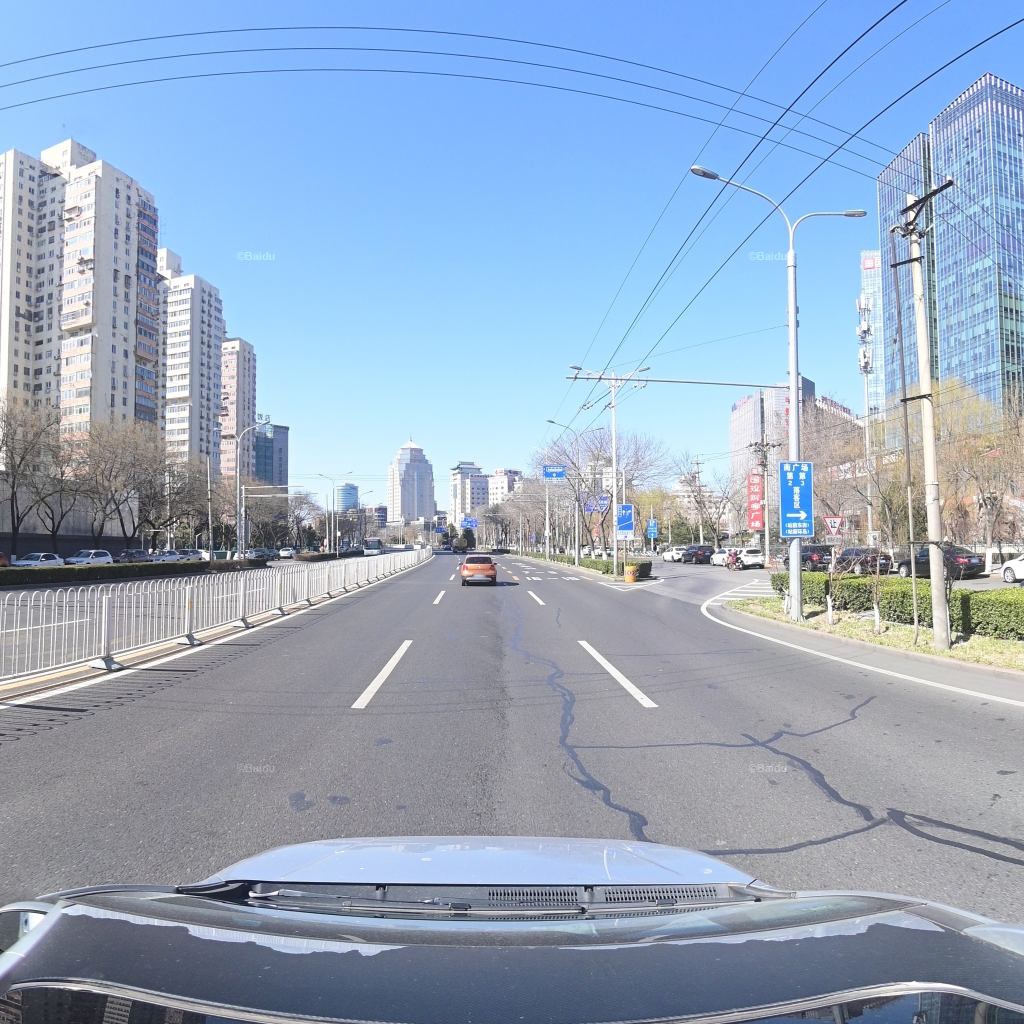
Region: Fengtai
Road damage annotations: longitudinal patch, transverse patch, transverse patch, longitudinal patch, longitudinal patch, longitudinal patch